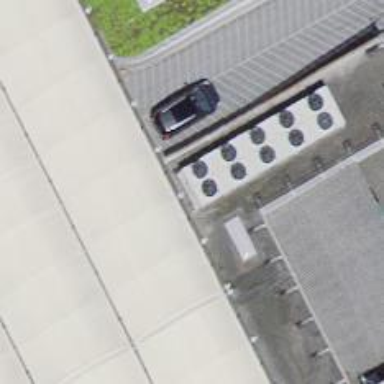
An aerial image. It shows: Multi-storey parking facility.